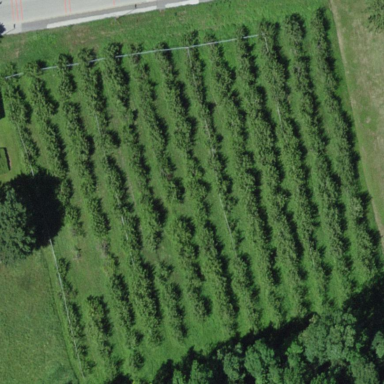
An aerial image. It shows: Orchard.